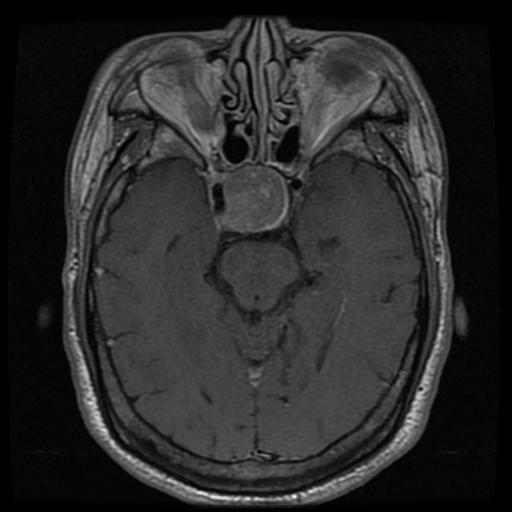
Label: pituitary